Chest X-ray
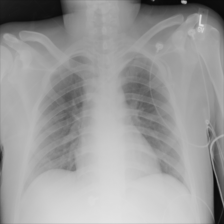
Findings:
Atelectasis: negative
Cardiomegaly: negative
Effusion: negative
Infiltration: negative
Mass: negative
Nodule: negative
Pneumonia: negative
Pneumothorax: negative
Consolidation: negative
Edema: negative
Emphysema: negative
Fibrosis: negative
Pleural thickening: negative
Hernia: negative